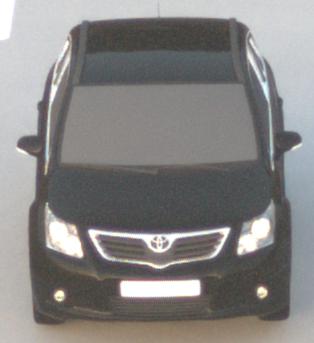
Make: Toyota
Model: Avensis 1.6
Detailed model: Avensis (T27) Notch Back
Model produced from: 2009/01
Model produced until: 2010/08
Doors: 4
Color: black
Road condition: dry road
Daytime: sunrise or sunset
Contrast: low contrast